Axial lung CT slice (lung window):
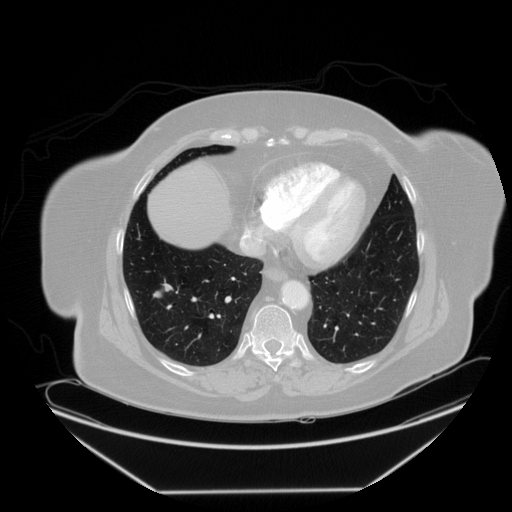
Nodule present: yes
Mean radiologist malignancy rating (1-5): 3.667